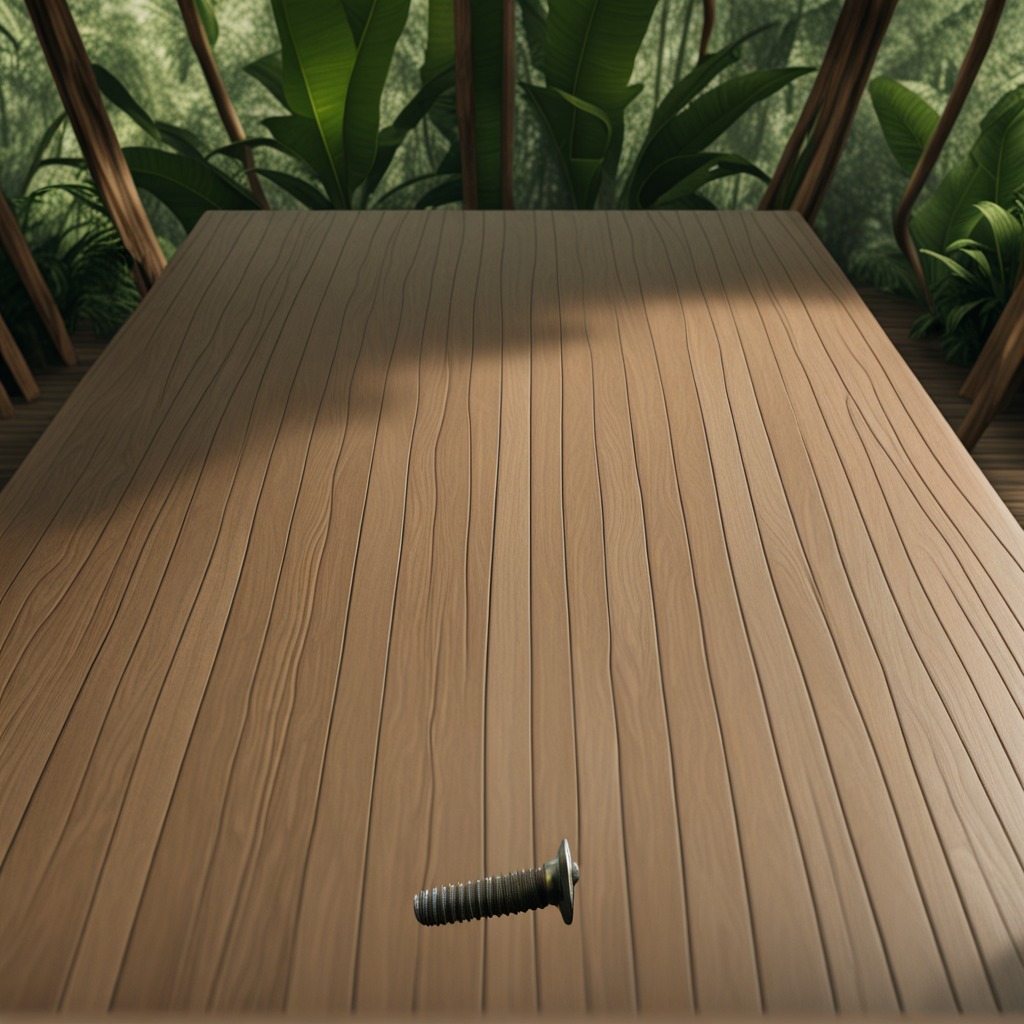
A metal screw is lying on a wooden table inside a jungle field workshop tent.